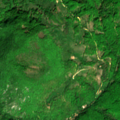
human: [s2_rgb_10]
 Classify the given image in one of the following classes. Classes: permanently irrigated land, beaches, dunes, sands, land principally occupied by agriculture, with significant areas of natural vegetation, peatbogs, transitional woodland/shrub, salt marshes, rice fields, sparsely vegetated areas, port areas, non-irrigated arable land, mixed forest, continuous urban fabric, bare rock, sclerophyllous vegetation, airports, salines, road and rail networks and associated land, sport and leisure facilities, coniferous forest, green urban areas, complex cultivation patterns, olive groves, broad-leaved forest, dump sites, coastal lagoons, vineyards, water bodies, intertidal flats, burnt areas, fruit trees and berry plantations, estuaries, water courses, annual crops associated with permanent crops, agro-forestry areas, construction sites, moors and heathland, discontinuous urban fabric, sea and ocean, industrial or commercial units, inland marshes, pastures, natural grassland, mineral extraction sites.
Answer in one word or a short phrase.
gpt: land principally occupied by agriculture, with significant areas of natural vegetation, broad-leaved forest, transitional woodland/shrub